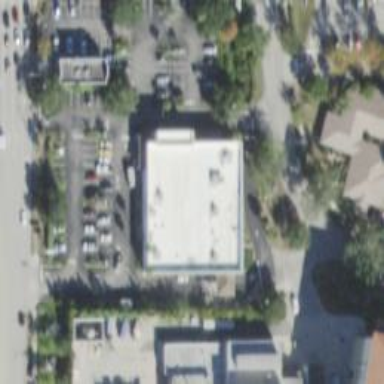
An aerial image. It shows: Pharmacy providing healthcare services.